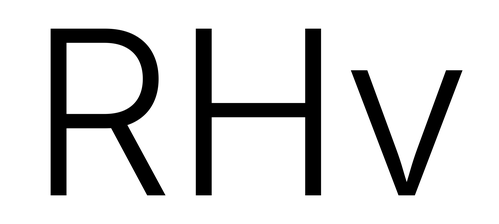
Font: Inter_Light